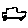
Label: car